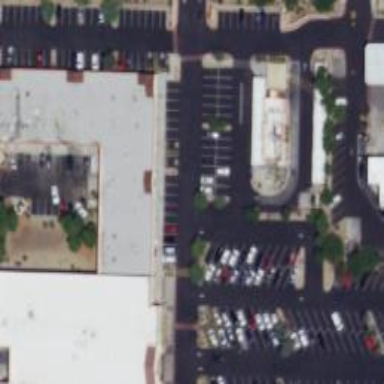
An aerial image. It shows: Swimming pool shop.